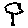
Label: tree